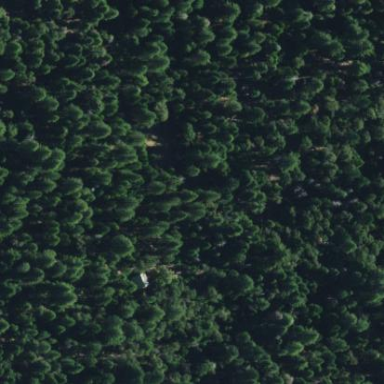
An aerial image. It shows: Greenfield woodland with evergreen needle-leaved trees.